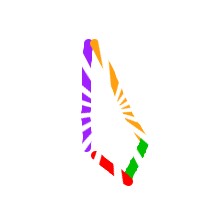
Shape: kite